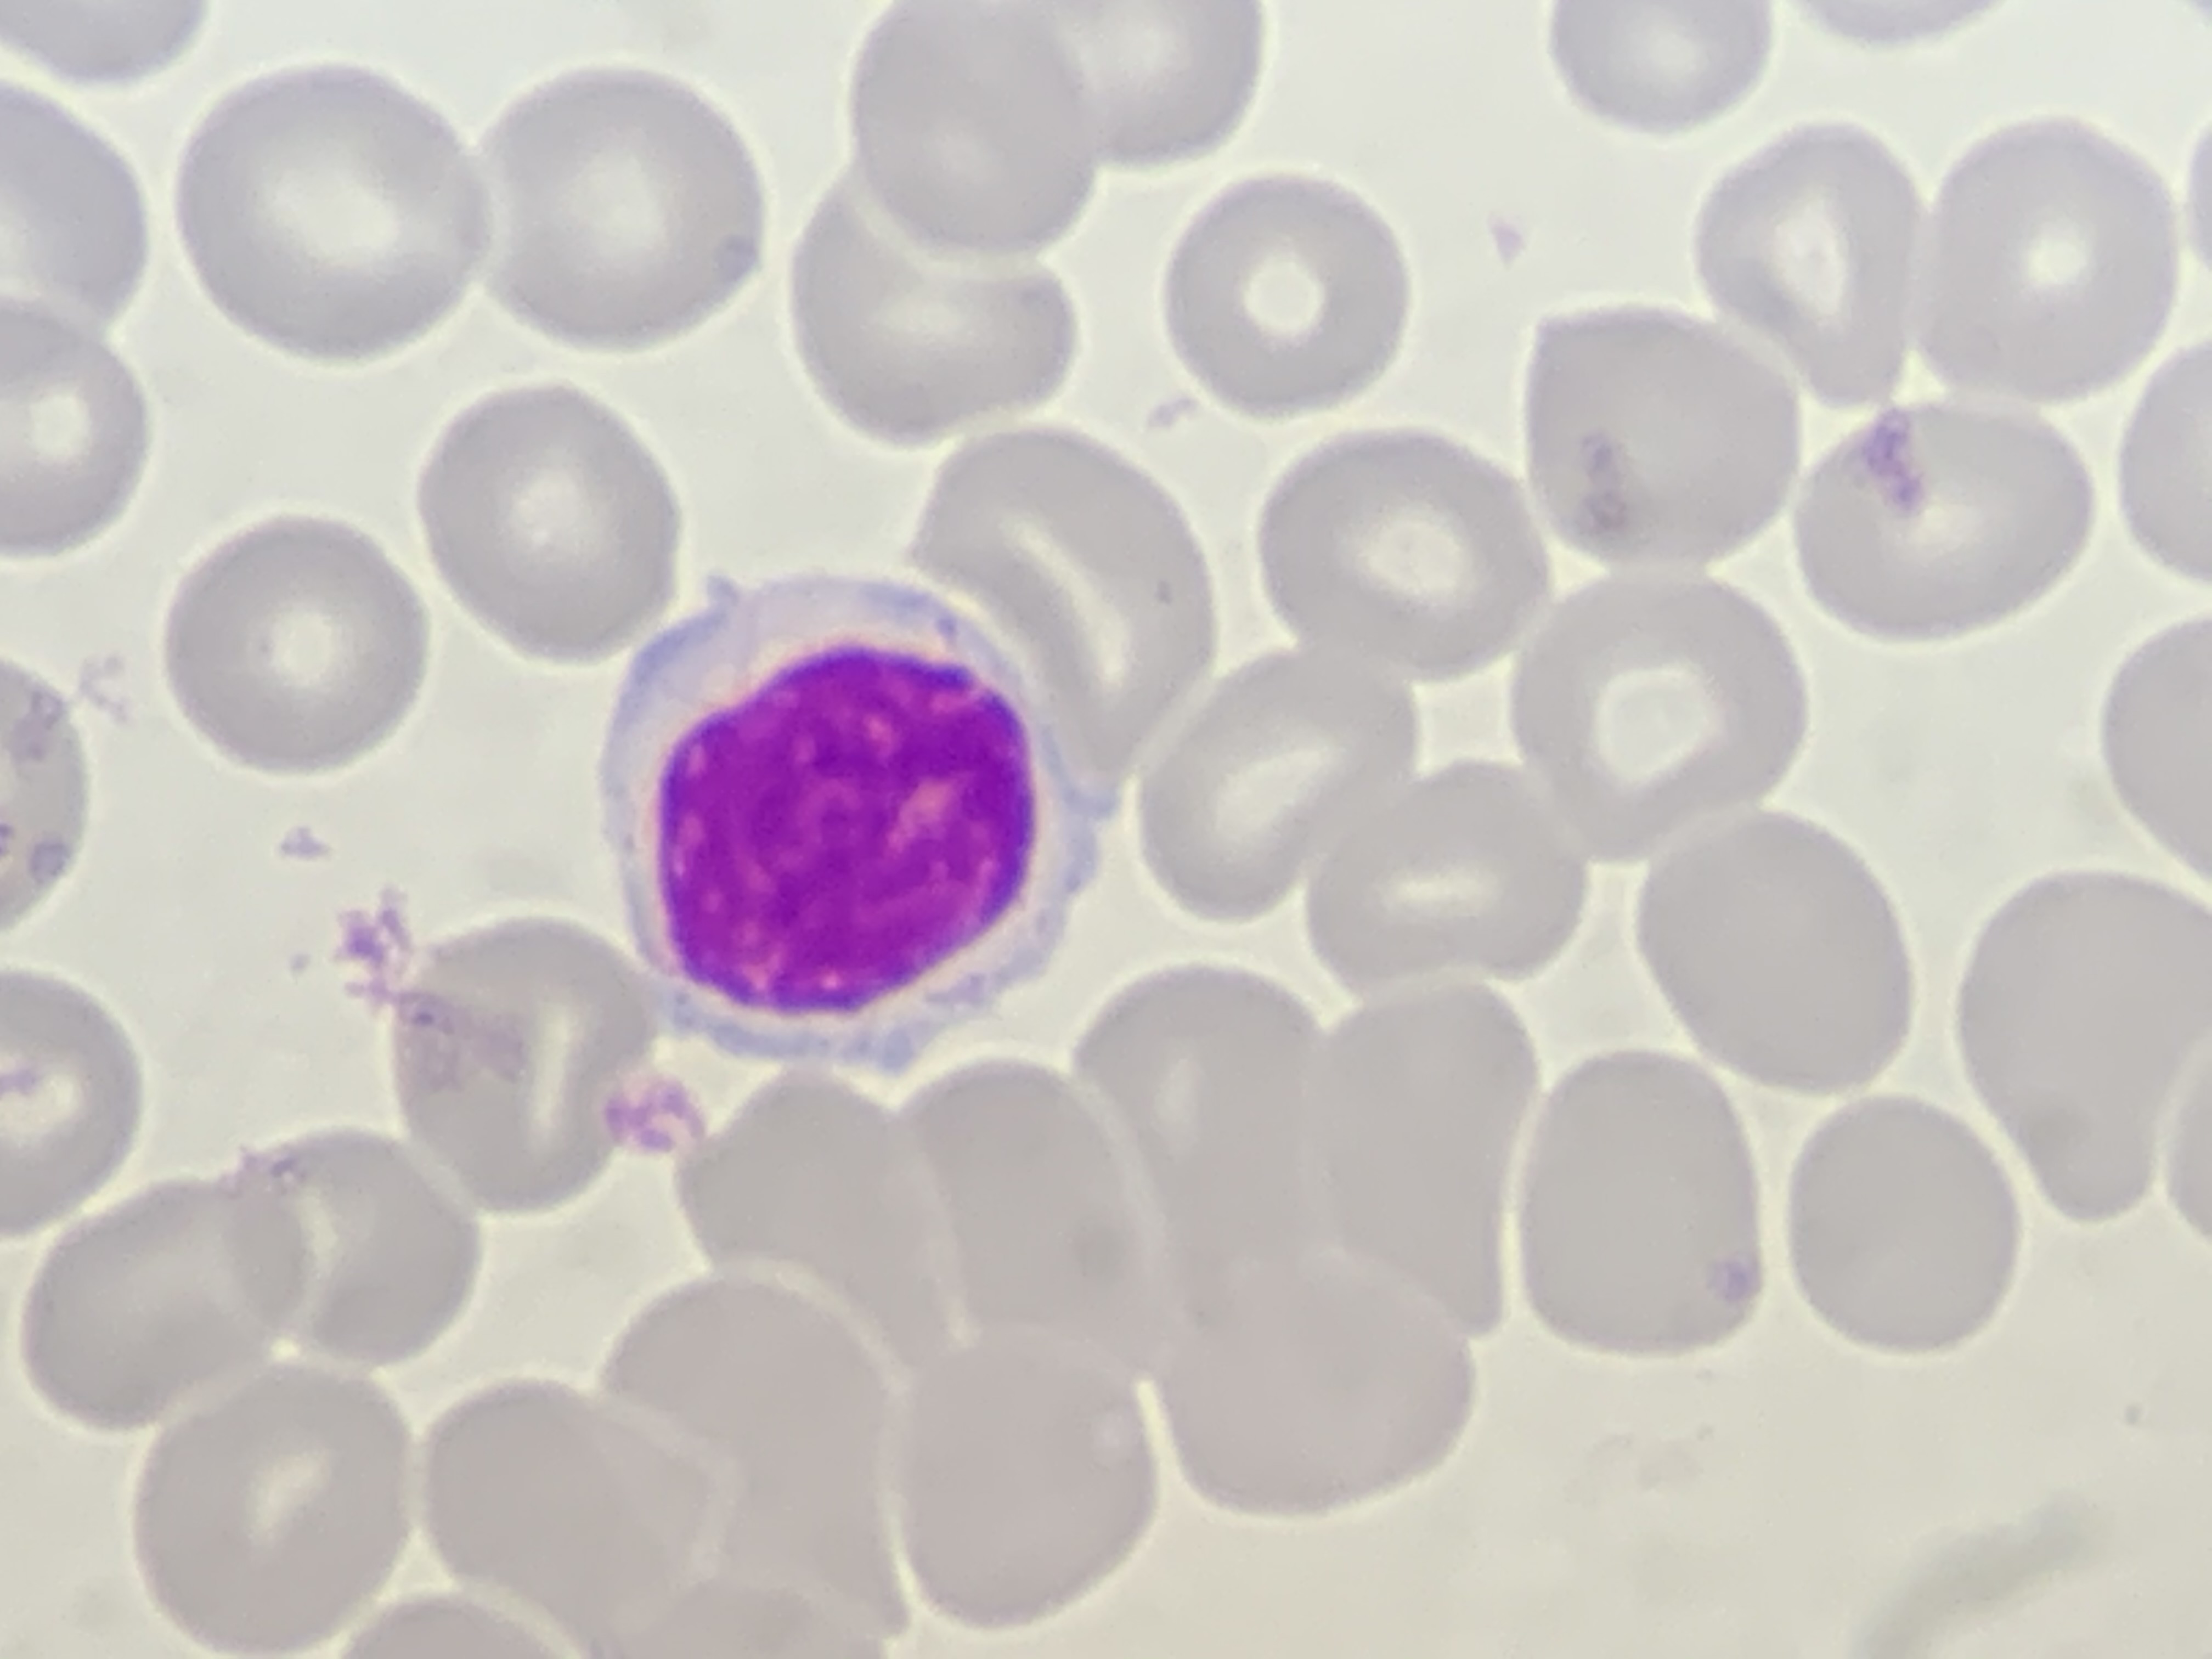
Cell type: LYMPHOCYTES